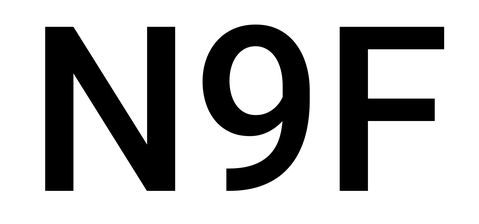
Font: Roboto_Medium